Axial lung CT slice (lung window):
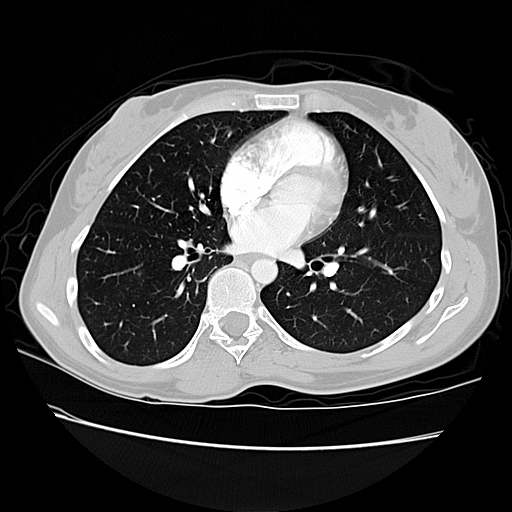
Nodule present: no